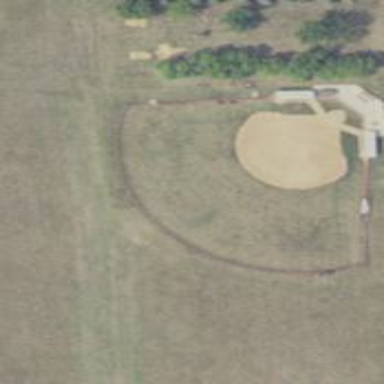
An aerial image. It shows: Baseball pitch for leisure land.